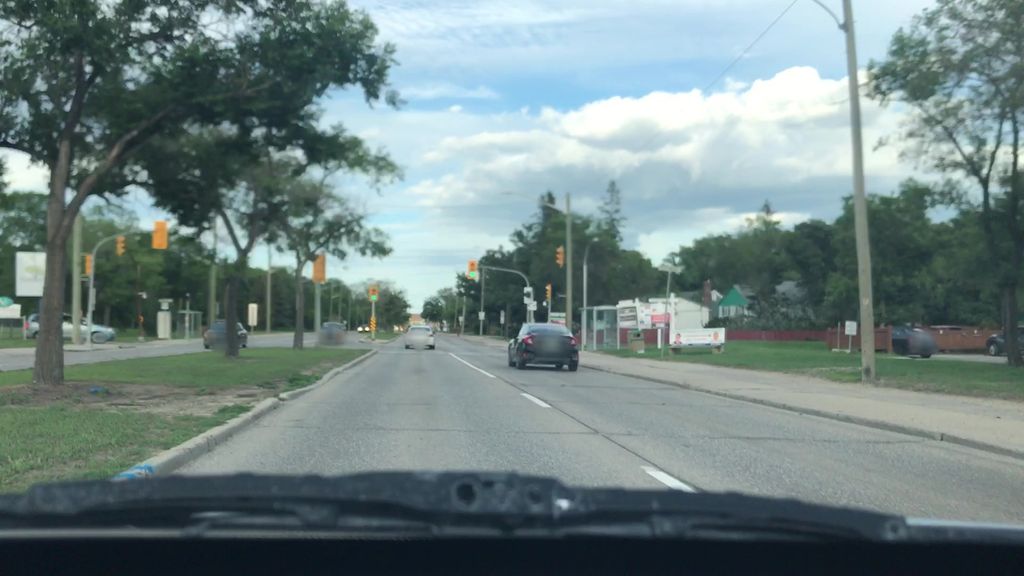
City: winnipeg